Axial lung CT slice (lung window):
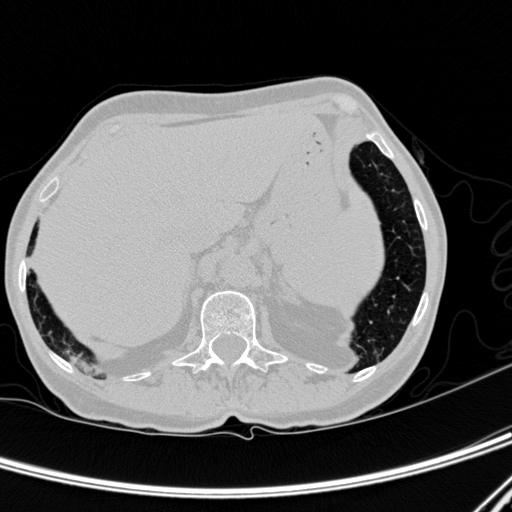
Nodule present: no